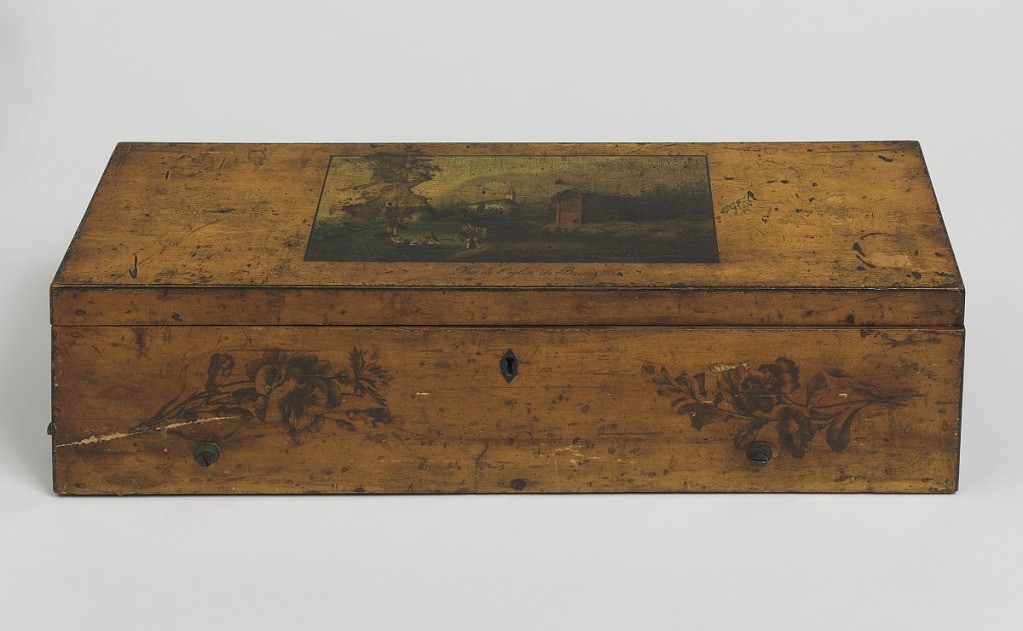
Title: Music box and key
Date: late 19th century
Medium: Wood, brass, printed paper
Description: Wood box with lid attached with three hinges. At front, decoration of two roses, and a keyhole. At side, a key with the mark: IP. IG. Inside is the music cylinder. Printed paper label affixed inside the lid with two brass tacks. Striped border with lyre and face. Text reads: Six Airs / Etouffoirs en acier soit a Spiraux. Listed at center are the songs: Home Sweet Home; Motif de l'Ouverture de Gustave, d'Auber; Jim Crow; Berger Galop de Strauss; Isabel; and Finale du Serment, d'Auber.